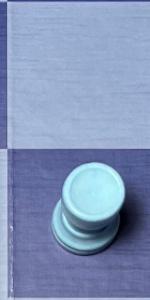
Label: Rook_White